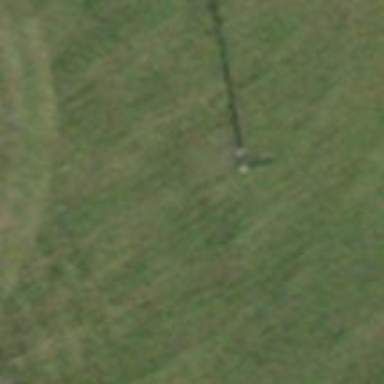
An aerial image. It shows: Power pole.